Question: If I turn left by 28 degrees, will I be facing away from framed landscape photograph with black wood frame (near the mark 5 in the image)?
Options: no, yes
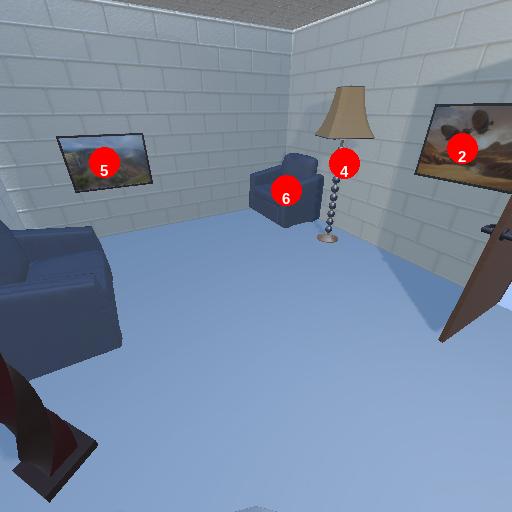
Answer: no